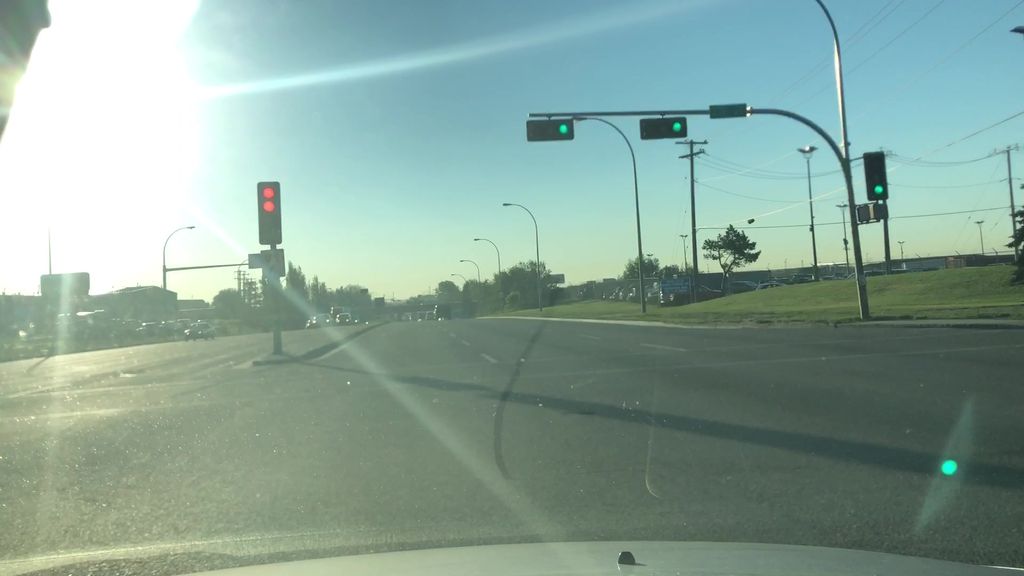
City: edmonton